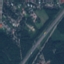
Label: Highway